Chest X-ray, PA view. Patient: 82 years old, sex M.
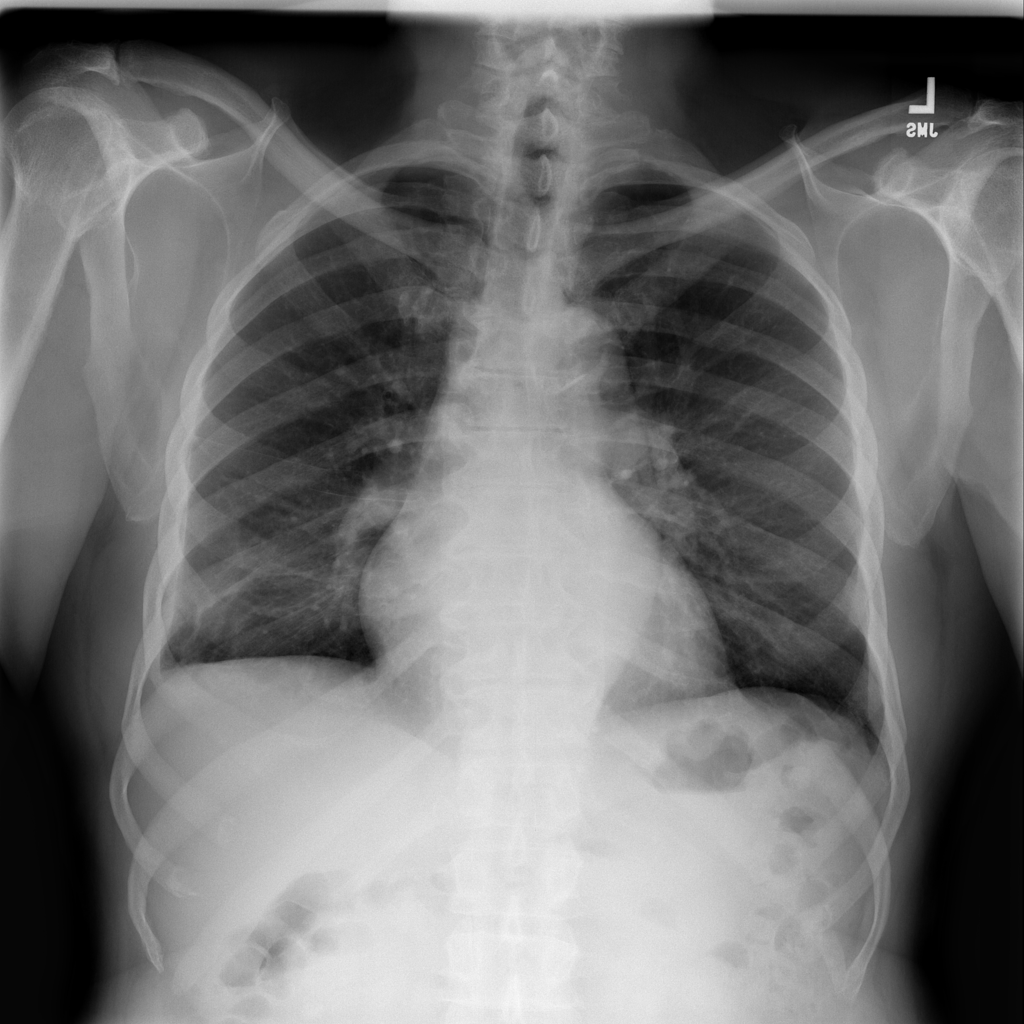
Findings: Infiltration